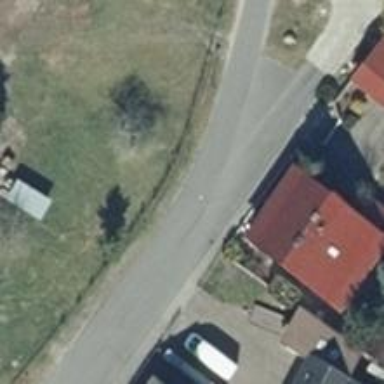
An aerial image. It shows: Residential road with asphalt surface.